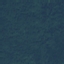
Label: Forest